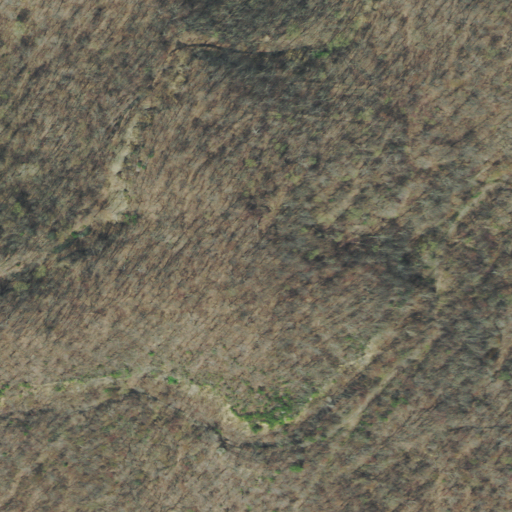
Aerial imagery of mountain in Tennessee named Silcox Mountain containing only deciduous forest